Question: I am to design a report which will be having given rows, I have tried with and , but I am facing issue with grouping.
Is there any other control or any custom control or any way of customizing Table
which I can use to design the following formatted rows in report.
Any link with demo, sample or POC would be great help.

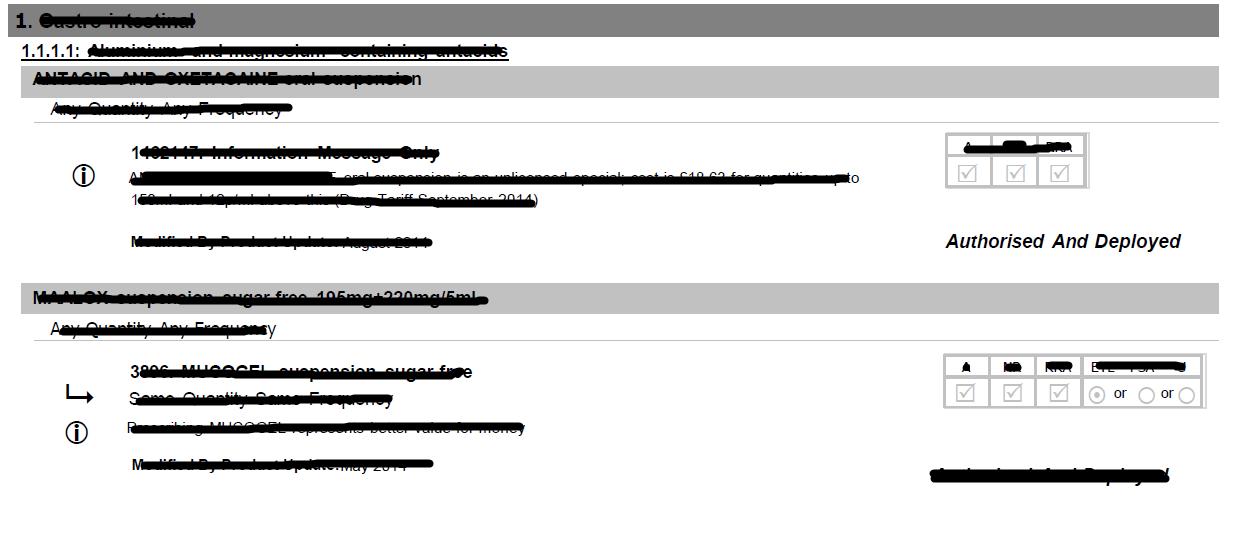
Answer: Kind hard to tell what you're going for from your picture/description, but I'm guessing you may want to use a List object. You can put your group at the list object level, and then add text boxes, tables, images or whatever you need inside the list. You'll get a set of whatever is inside the list for each group, using the data from that group. Take a look at the sample/description here, which looks similar to what you're trying to do: <URL>